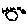
Label: hexagon